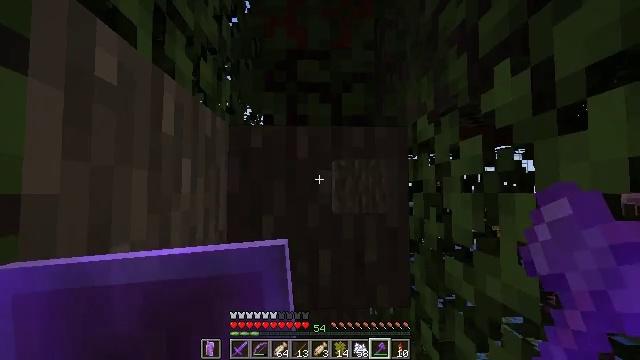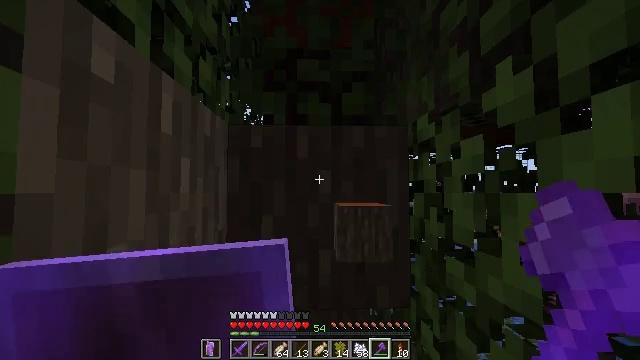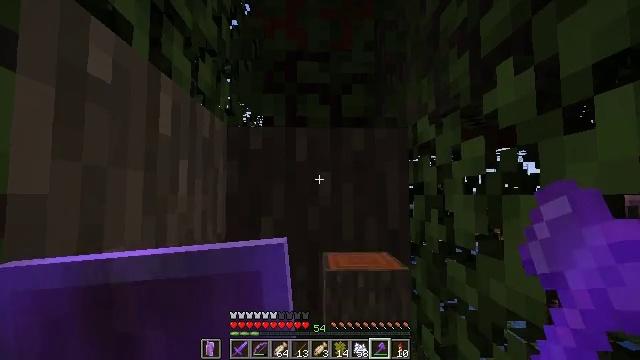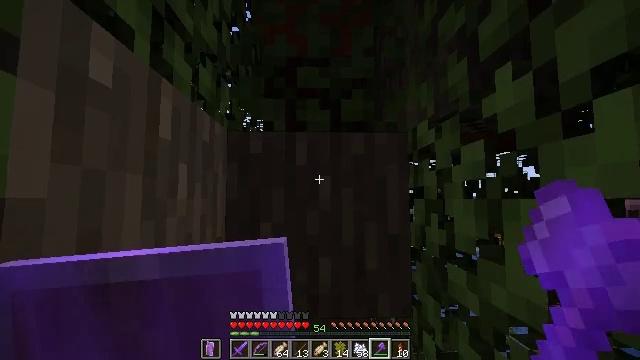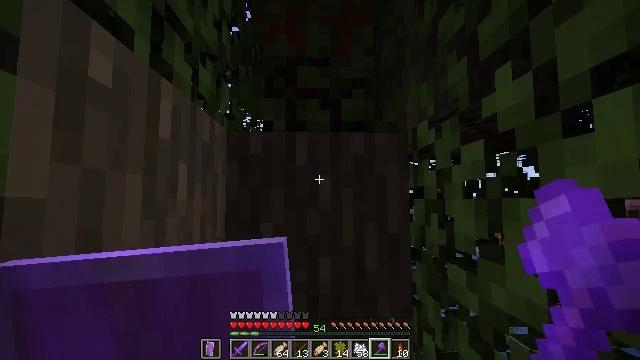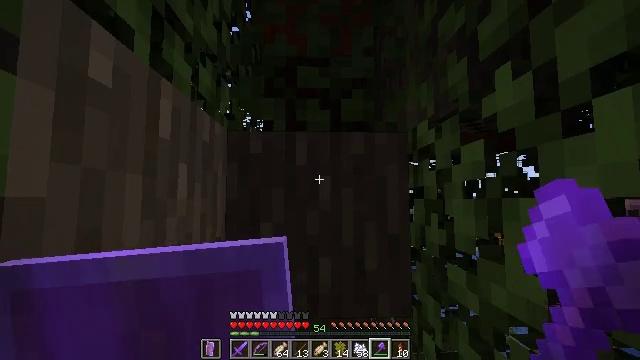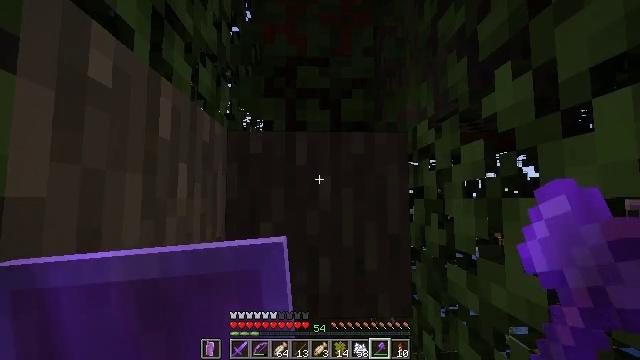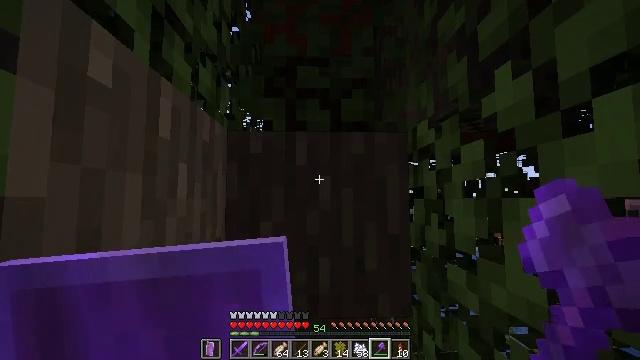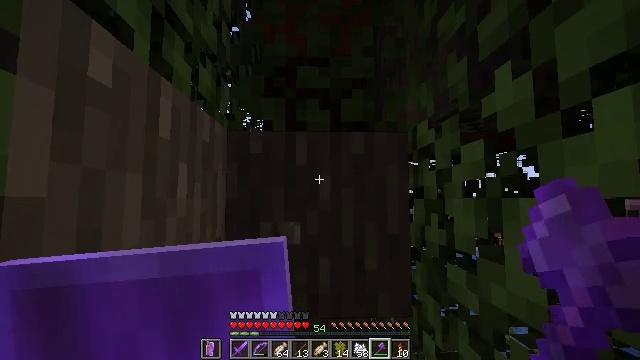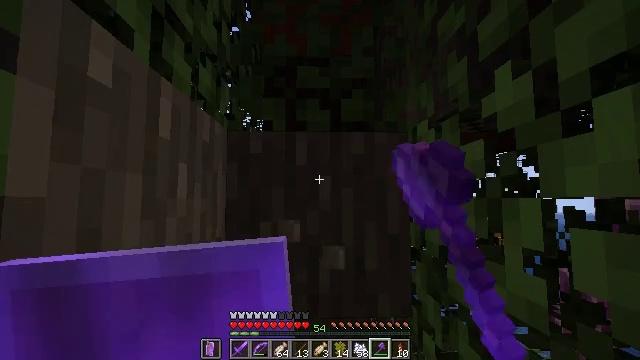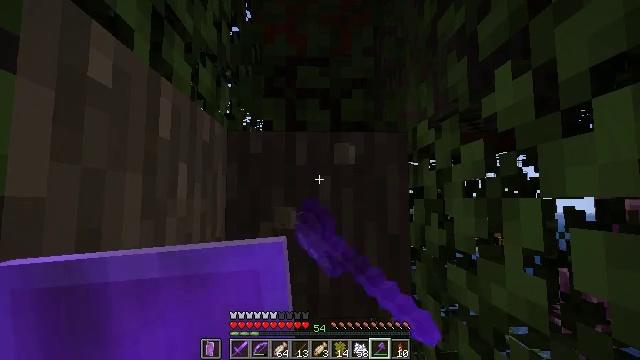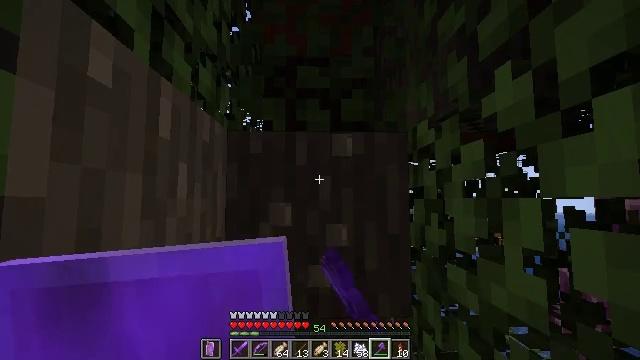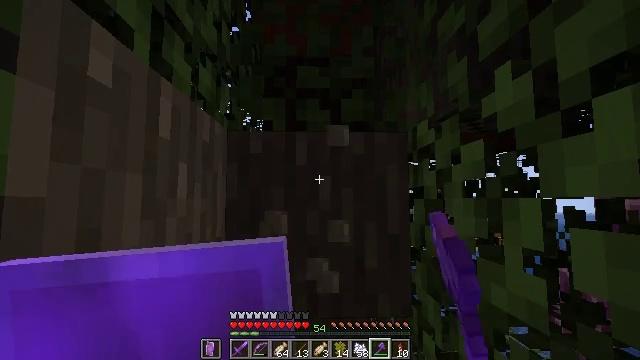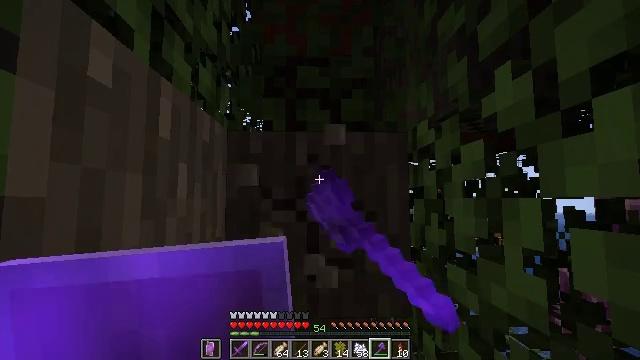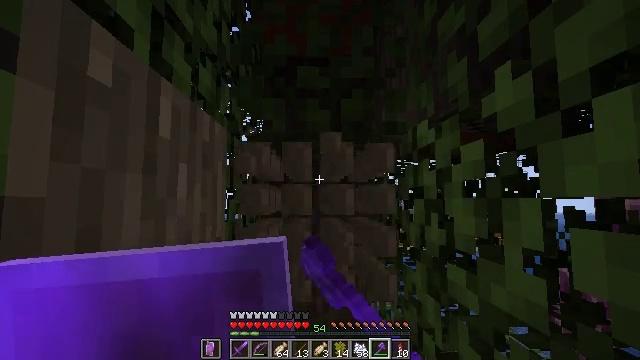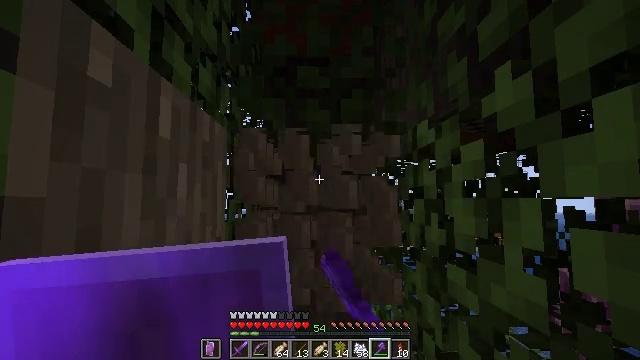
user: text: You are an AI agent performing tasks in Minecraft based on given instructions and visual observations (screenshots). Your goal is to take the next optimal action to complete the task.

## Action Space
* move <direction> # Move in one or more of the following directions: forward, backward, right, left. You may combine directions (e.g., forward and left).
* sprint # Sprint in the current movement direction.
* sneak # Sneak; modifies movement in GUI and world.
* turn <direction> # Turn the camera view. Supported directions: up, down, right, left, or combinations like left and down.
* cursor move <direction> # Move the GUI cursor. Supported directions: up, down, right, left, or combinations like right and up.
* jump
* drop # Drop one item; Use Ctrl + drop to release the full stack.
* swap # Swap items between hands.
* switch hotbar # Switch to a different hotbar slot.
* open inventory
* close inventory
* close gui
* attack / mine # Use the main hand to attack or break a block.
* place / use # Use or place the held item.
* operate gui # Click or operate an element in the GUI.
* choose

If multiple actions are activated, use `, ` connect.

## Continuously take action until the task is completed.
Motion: motion action
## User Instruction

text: Mine acacia log from the tree's trunk.
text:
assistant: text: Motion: no_op
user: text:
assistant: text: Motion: no_op
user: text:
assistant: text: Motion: turn up
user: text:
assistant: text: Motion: no_op
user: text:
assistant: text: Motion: no_op
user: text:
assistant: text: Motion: no_op
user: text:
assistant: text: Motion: no_op
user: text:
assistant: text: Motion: attack / mine
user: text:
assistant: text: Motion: attack / mine
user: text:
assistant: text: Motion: attack / mine
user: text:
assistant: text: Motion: attack / mine
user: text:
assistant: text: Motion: attack / mine
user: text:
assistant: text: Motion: attack / mine
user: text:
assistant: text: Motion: attack / mine
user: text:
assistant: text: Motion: no_op
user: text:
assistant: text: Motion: no_op
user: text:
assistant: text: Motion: no_op
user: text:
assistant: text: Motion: no_op
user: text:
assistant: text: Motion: no_op
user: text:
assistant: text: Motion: no_op
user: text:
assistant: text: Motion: no_op
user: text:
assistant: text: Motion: turn left and down
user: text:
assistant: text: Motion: turn left and down
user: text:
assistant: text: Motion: turn left and down
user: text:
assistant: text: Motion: no_op
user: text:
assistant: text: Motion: no_op
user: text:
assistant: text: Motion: no_op
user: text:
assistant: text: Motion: attack / mine
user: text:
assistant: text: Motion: attack / mine
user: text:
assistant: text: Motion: attack / mine